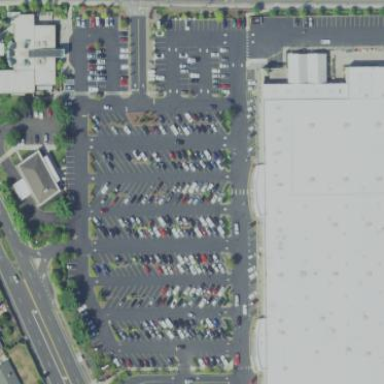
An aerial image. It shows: Retail building housing supermarket.